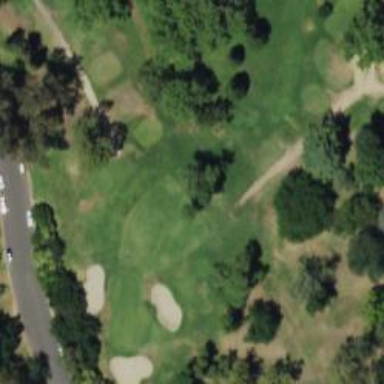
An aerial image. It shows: Golf tee.